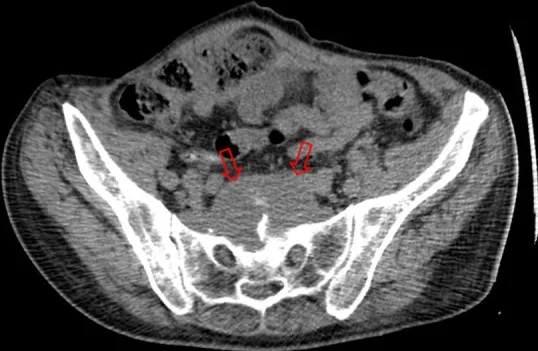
Transverse CT image showing deep pelvic abscess located at presacral region before drainage (red arrows).
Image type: radiology (ct)